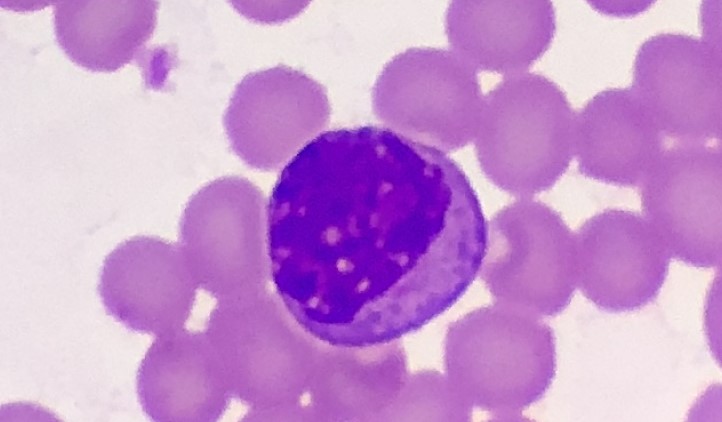
White blood cell type: Lymphocyte